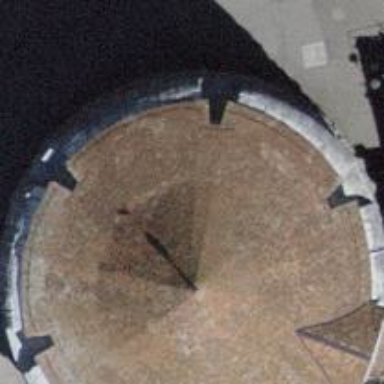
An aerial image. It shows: Building with pyramidal roof made of roof tiles. The building is surrounded by city wall.